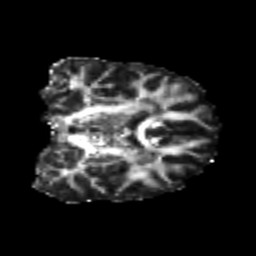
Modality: FA
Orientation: coronal
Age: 26
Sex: male
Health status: healthy
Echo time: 0.074 s